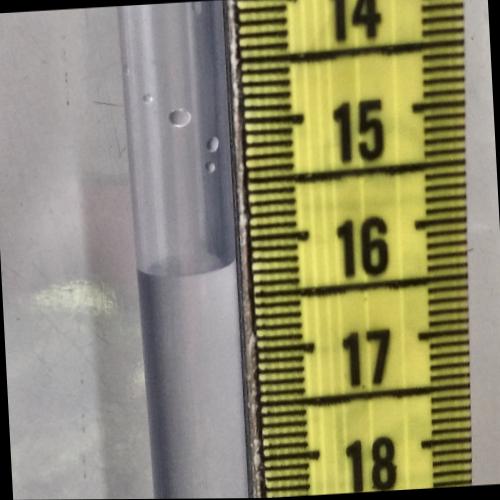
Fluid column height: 16.2 cm